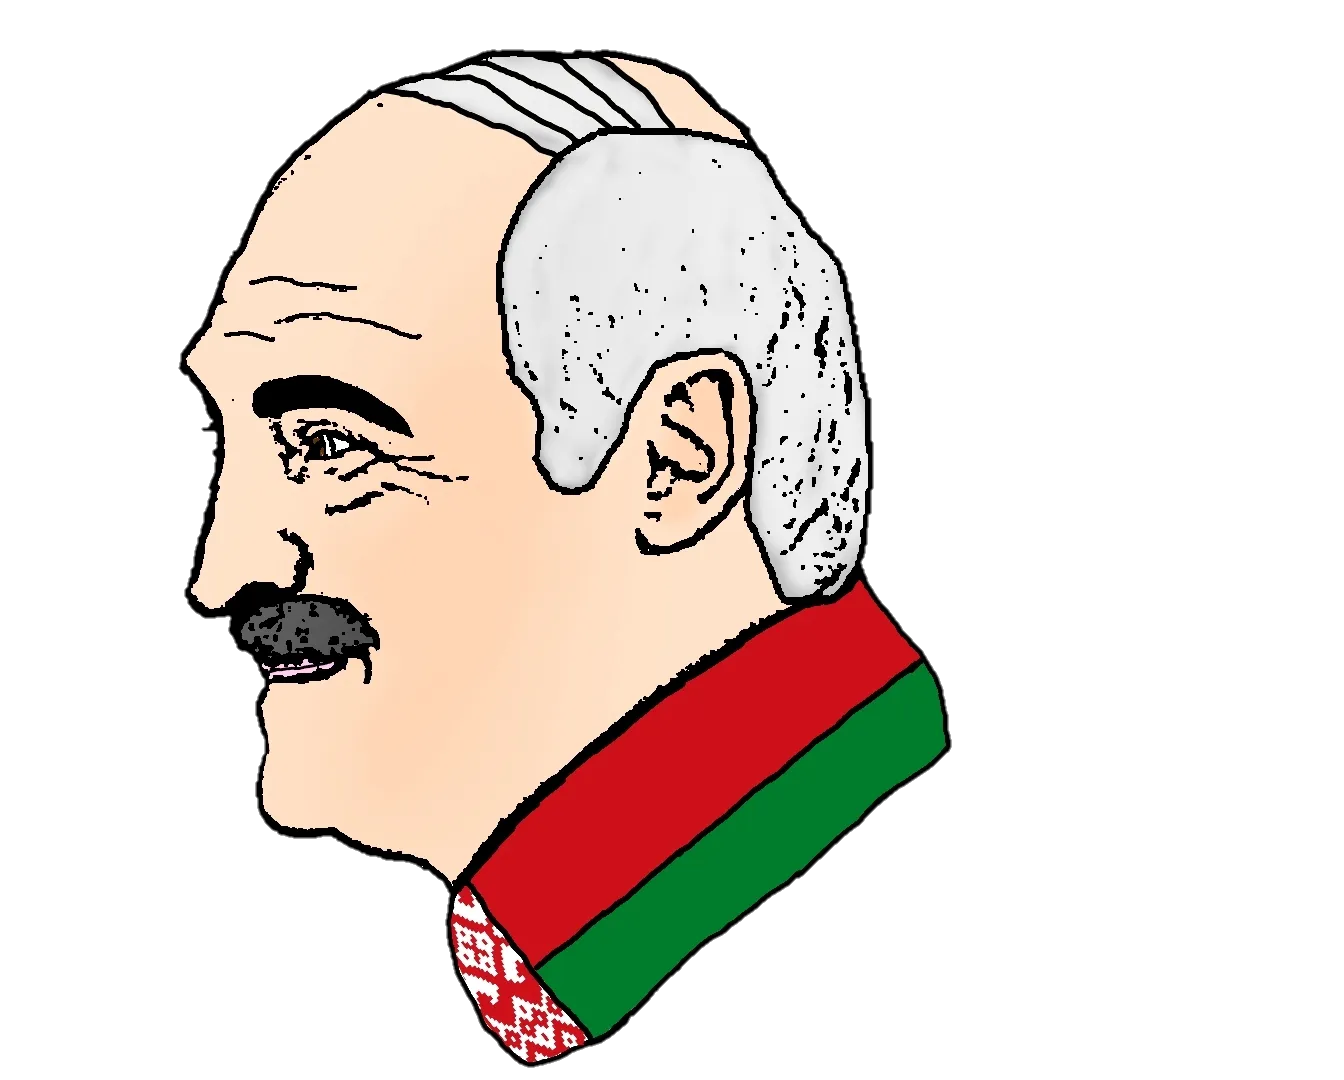
Label: 4_Yes_Chad